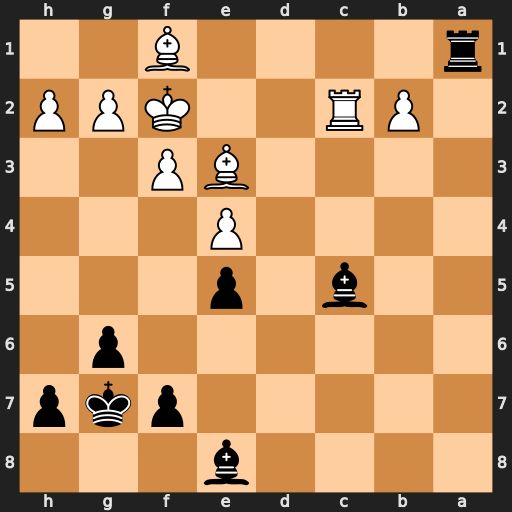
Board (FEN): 4b3/5pkp/6p1/2b1p3/4P3/4BP2/1PR2KPP/r4B2
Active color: b
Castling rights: -
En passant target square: -
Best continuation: Bxe3+ Kxe3 Rxf1